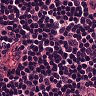
Metastatic tissue present: no